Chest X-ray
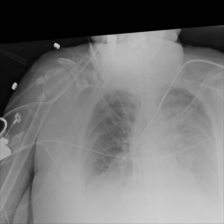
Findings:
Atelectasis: negative
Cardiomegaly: negative
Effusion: negative
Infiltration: negative
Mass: negative
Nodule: negative
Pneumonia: negative
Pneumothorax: negative
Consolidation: positive
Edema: negative
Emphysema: negative
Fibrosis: negative
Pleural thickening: negative
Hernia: negative